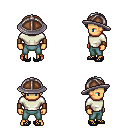
a pixel art fantasy rpg character, male body template, human, tanned skin, white long-sleeve shirt, teal pants, white parted hairstyle, chain helm, leather bracers, ghillies, four views (front, back, left, right), 2x2 character sprite sheet, small pixel art, hard edges, no anti-aliasing